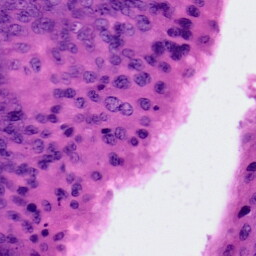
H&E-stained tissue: Colon